Question: I'm trying to implement a generic function, Let's say we have Modes & it's corresponding Sub modes

Now what I have done was I've created an Enum for Modes
'''
public enum Modes
{
ModeA,
ModeB,
ModeC
}
'''
and similarly for SubModes,
'''
public enum SubModesA
{
SubModeA1,
SubModeA2,
SubModeA3
}
public enum SubModesB
{
SubModeB1,
SubModeB2
}
public enum SubModesC
{
SubModeC1,
SubModeC2,
SubModeC3
}
'''
Now my question is, How to implement a Method(it could be a generic) which takes in 'Mode' as one input, 'Sub Modes' as second input, please note that the second input(Sub Modes) has to be based on first input,
(Ex. 'Public void PerformOperation(Modes mode, SubModes subMode){};'
any ideas please?
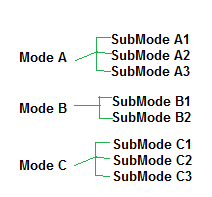
Answer: You won't be able to get this behavior using an 'enum' for your mode. You'll need to use a mechanism that involves having a different type for each mode, so that each mode can map to a different overload of a method. You can use a class like this to accomplish that:
'''
public class Mode
{
public static readonly ModeA ModeA = new ModeA();
public static readonly ModeB ModeA = new ModeB();
public static readonly ModeC ModeA = new ModeC();
public class ModeA { }
public class ModeB { }
public class ModeC { }
}
'''
Now you can write methods such as this:
'''
public static void PerformOperation(Mode.ModeA mode, SubModesA subMode)
{
}
'''
You can create methods for each type of mode, each having the appropriate sub mode. This means that a caller can now write:
'''
PerformOperation(Mode.ModeA,
'''
and the only valid values for the second parameter are instances of the appropriate submode.